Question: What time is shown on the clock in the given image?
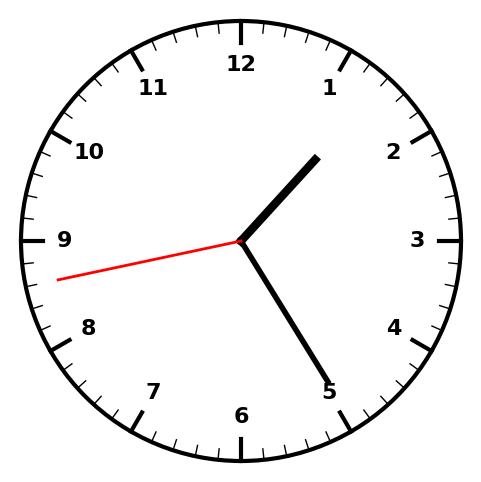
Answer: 01:24:43